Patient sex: M
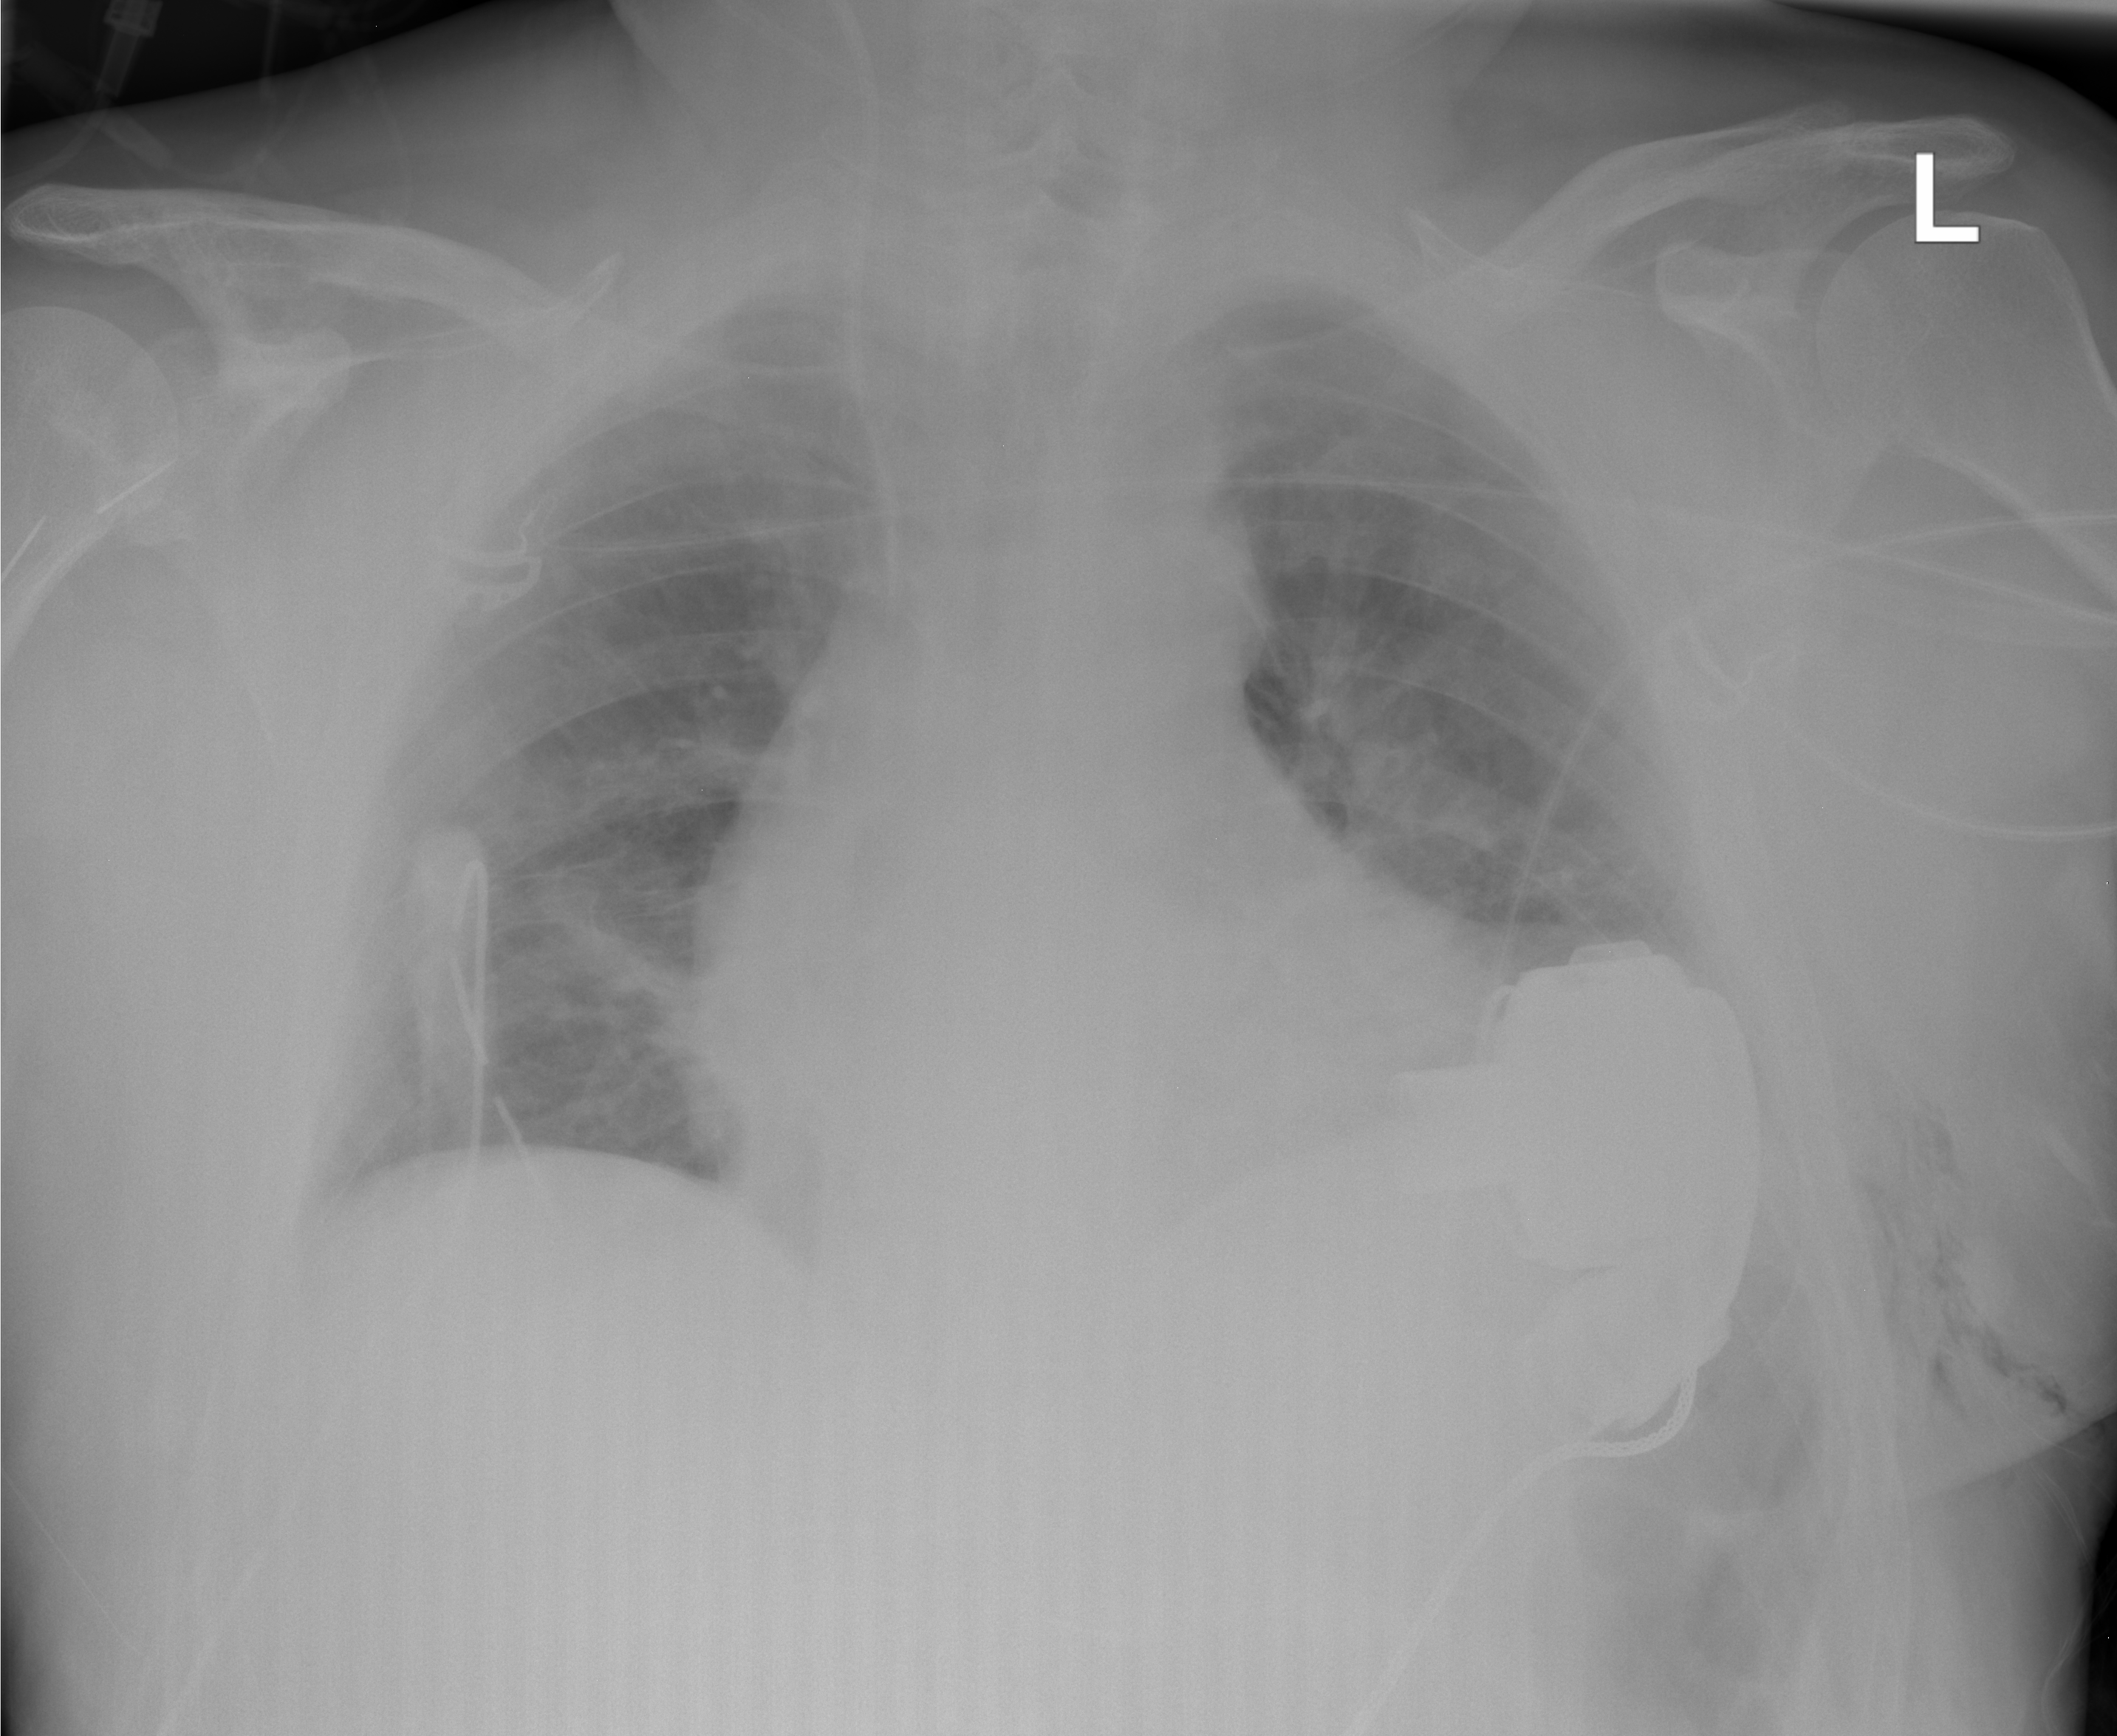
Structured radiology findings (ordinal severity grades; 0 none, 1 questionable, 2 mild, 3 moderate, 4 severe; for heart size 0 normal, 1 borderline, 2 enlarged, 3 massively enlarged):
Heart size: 0
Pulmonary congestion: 2
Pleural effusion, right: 0
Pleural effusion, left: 0
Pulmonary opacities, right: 0
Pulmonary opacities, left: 0
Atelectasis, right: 0
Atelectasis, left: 0